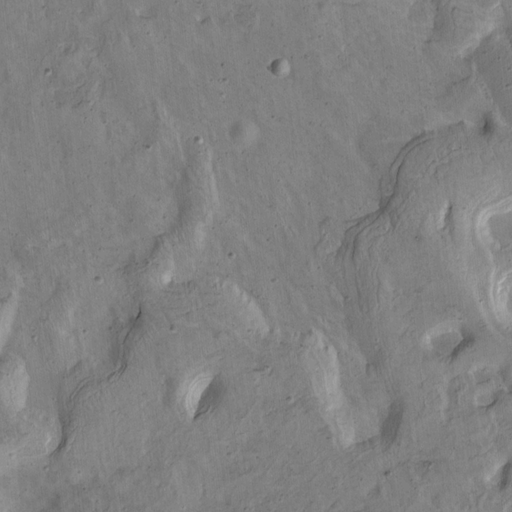
Objects detected: cone, cone